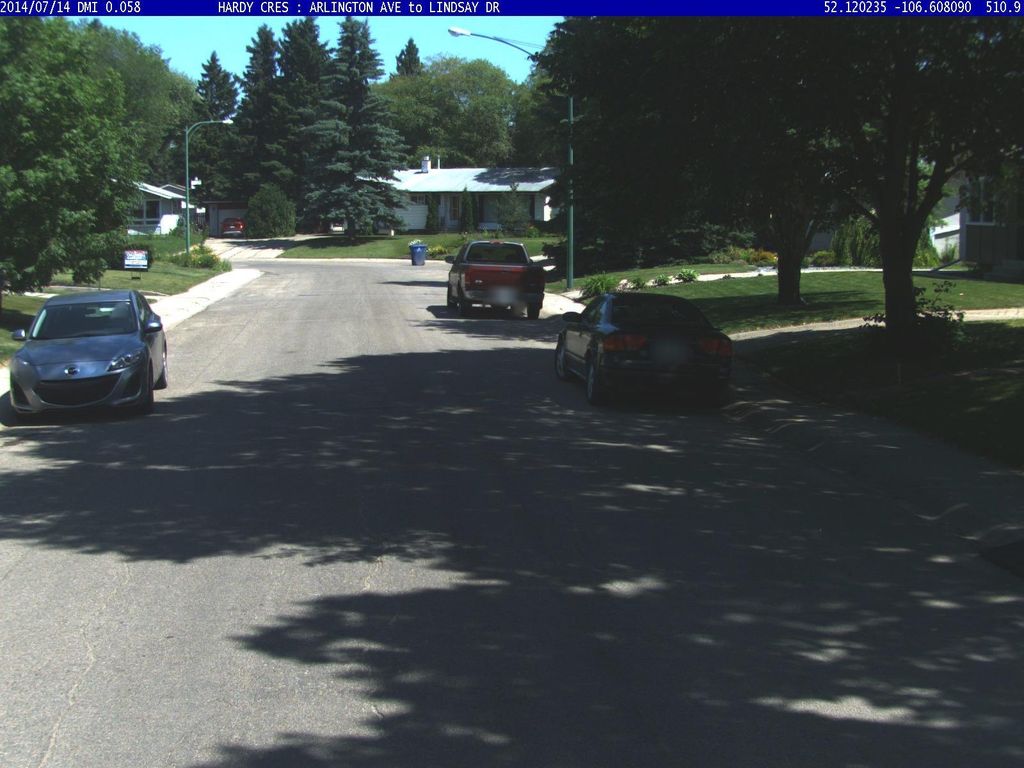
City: saskatoon